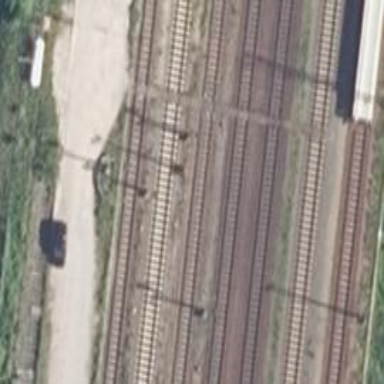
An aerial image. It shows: Rail siding with electrified contact lines for trains.